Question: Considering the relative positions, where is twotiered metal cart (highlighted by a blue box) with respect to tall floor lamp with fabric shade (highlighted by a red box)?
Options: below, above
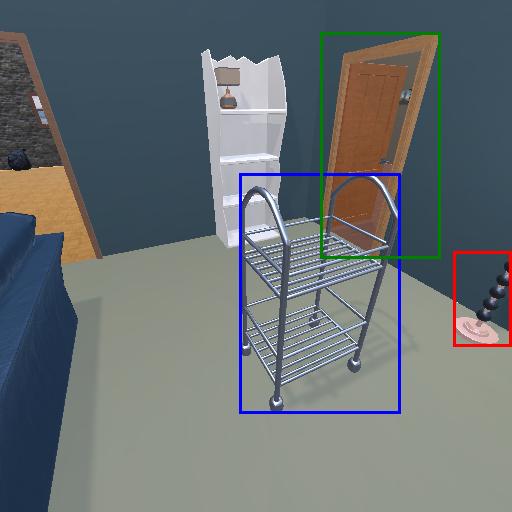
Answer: below